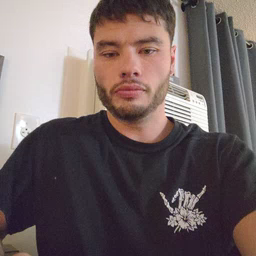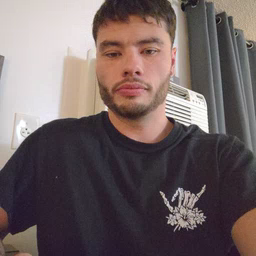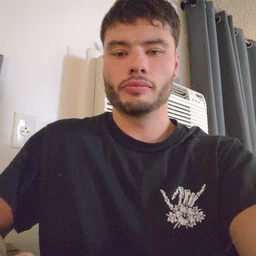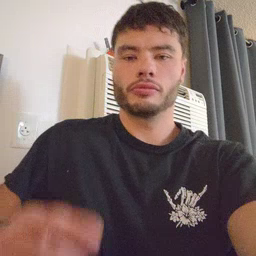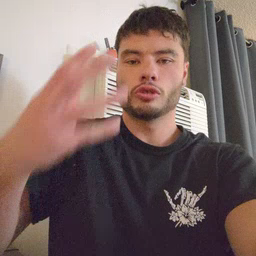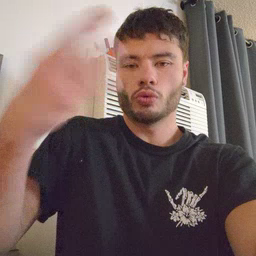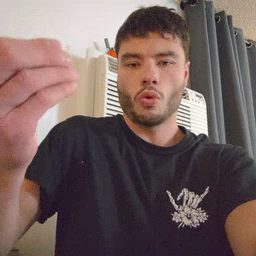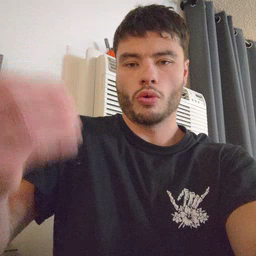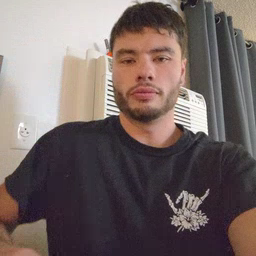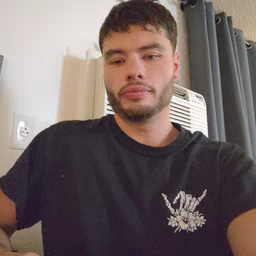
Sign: go